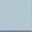
Piece: xx